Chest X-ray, AP view. Patient: 68 years old, sex F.
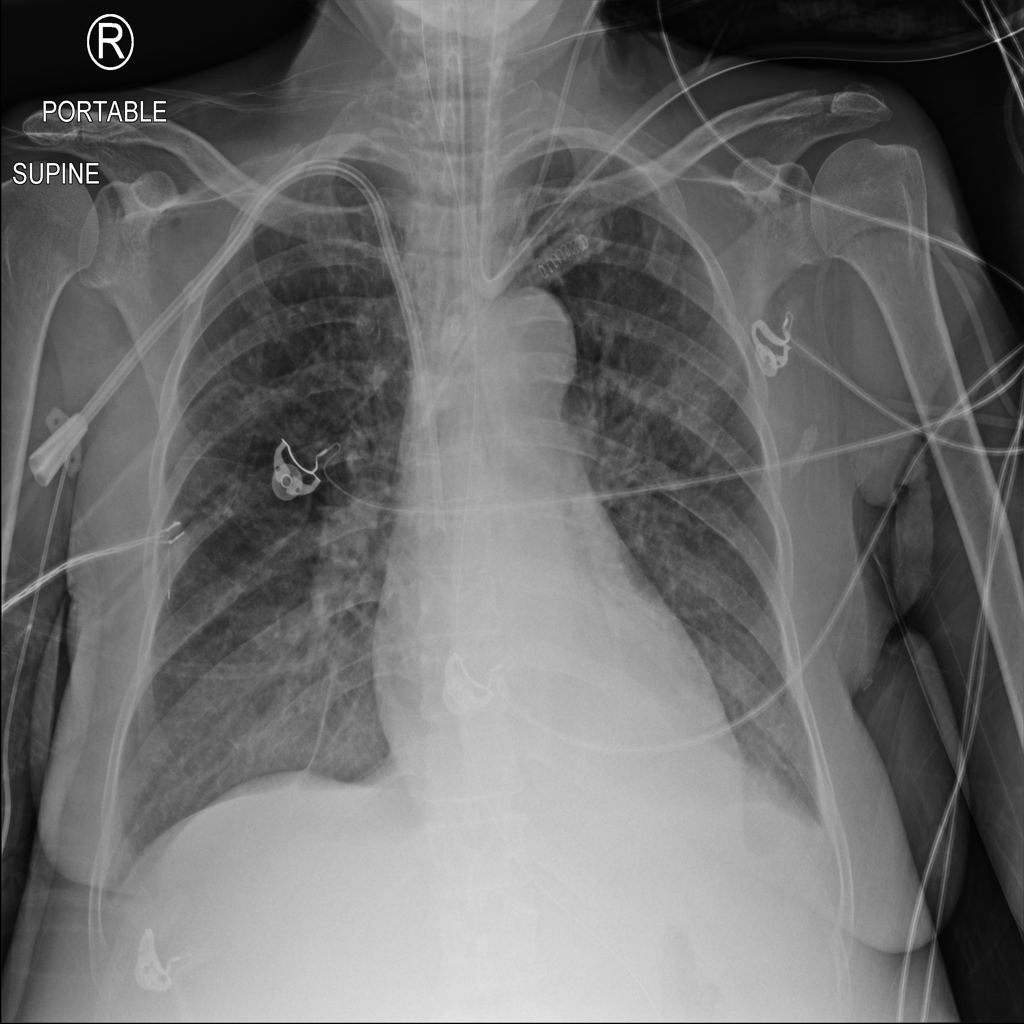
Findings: No Finding